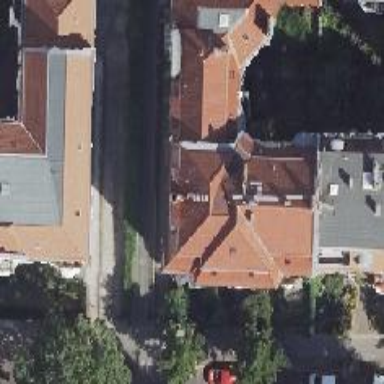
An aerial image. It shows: Preparatory school.